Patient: sex M, age 36
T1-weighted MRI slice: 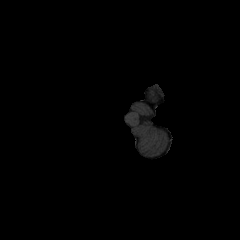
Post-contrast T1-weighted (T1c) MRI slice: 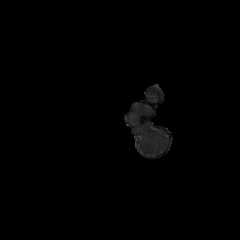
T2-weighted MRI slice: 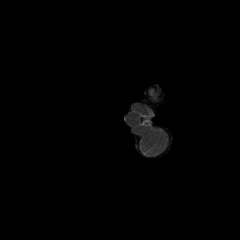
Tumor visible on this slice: no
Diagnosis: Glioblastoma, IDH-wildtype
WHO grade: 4